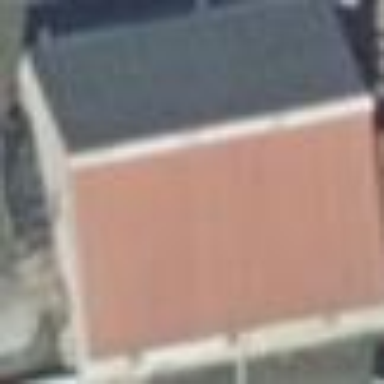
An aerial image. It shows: Building with gabled roof oriented across.